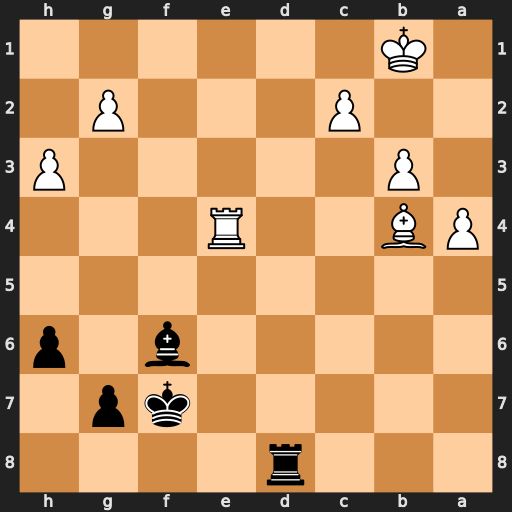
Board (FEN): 3r4/5kp1/5b1p/8/PB2R3/1P5P/2P3P1/1K6
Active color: b
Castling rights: -
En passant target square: -
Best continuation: Rd1+ Ka2 Ra1#